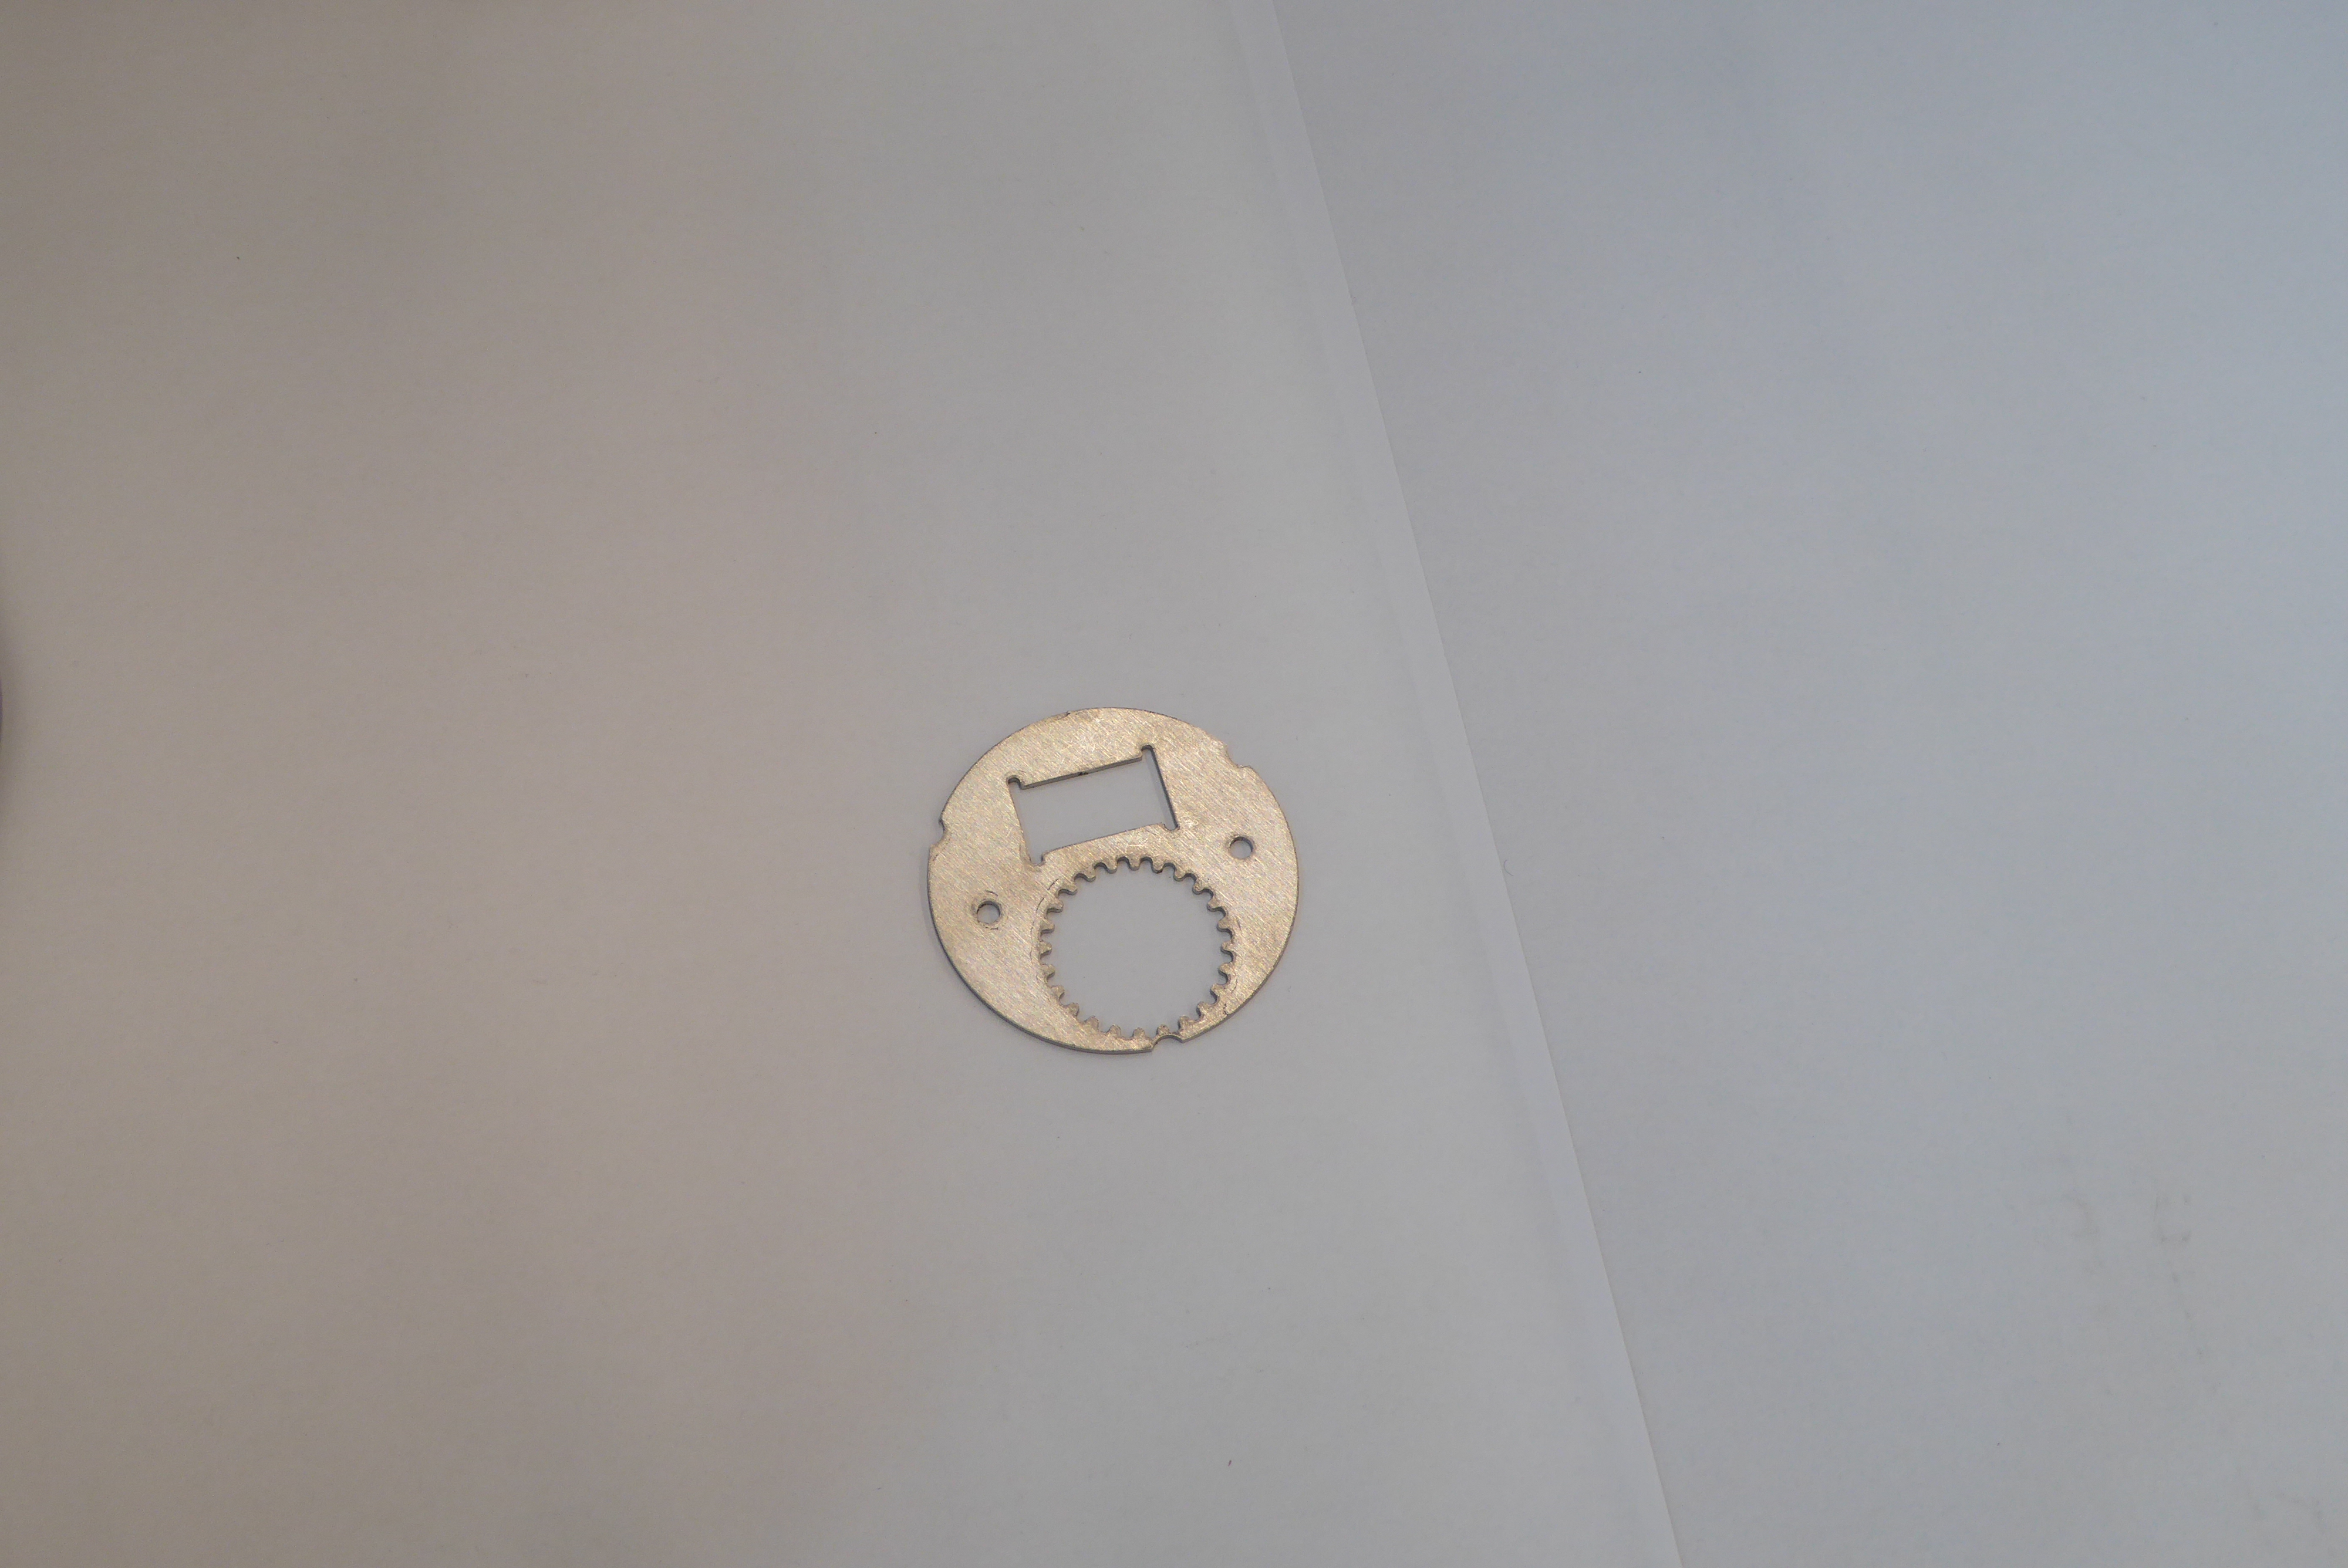
Label: Bottle Opener - Inlay